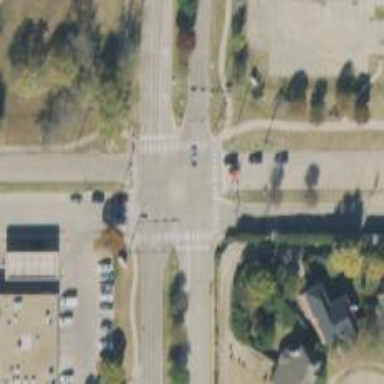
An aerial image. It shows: Secondary road with separate sidewalk.